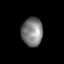
Tissue: prostate
Cell type: Epithelial cells
Senescence score: 0.2431
Nuclear area (px): 596
Mean DAPI intensity: 125.02